Aerial crown-view tile of a tropical tree (Barro Colorado Island, Panama), acquired 20250124:
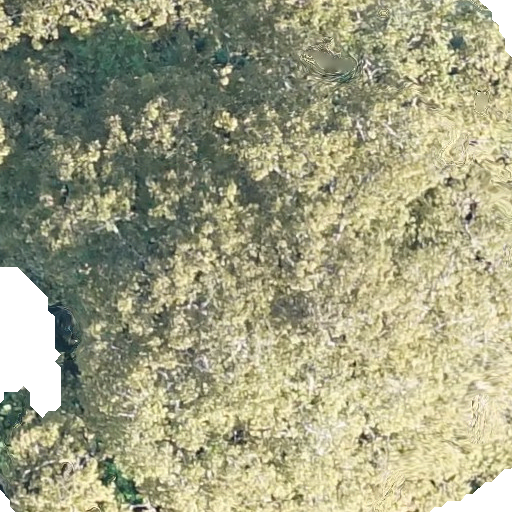
Species: Dipteryx oleifera
GBIF accepted scientific name: Dipteryx oleifera
Crown area: 604.409 m²